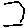
Label: hexagon